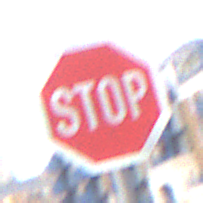
Verkehrszeichen: Stop
Umgebung: Outdoor, Urban
Tageszeit: MorningAfternoon
Wetter: Overcast
Licht: Natural
Jahreszeit: NotSpecified
Kontrast: LowContrast